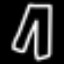
Label: pants